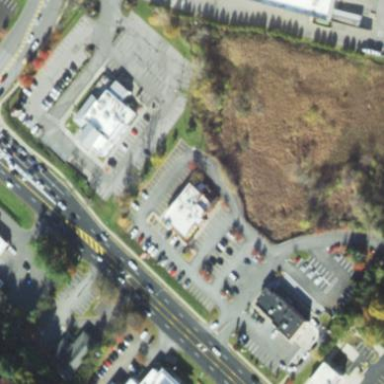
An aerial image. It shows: Retail area.